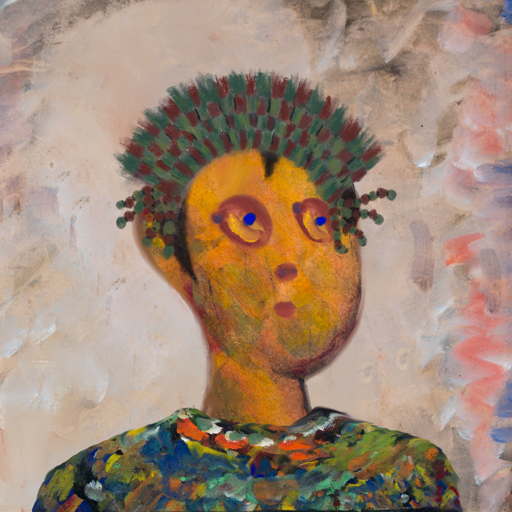
Background: Roy_Bahadur, Head And Neck Side: Gypsy_Mother, Face Side: Mother_And_Son_Son, Bust: An_Impression, Hair Side: Roy_Bahadur, Head Accessory: After_Raid_Crown, Second Necklace: Blank, Necklace: Blank, Baby: Blank